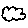
Label: cloud